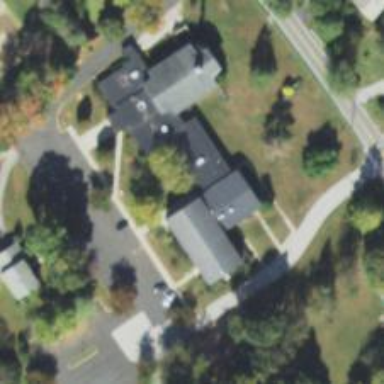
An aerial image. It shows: Kindergarten.